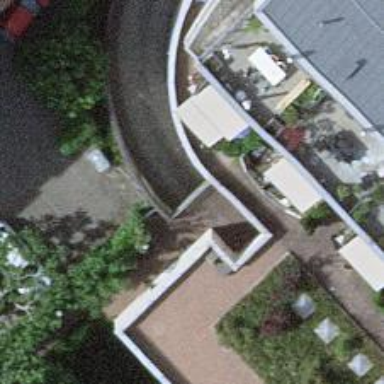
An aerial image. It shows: Parking entrance.